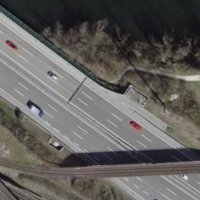
EUNIS habitat code: 57
Species observed at this site:
Clematis vitalba